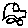
Label: car